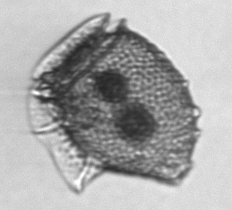
Label: Dinophysis_norvegica